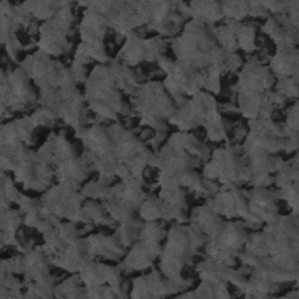
Label: frost